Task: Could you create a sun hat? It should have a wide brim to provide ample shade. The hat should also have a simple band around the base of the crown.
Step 65:
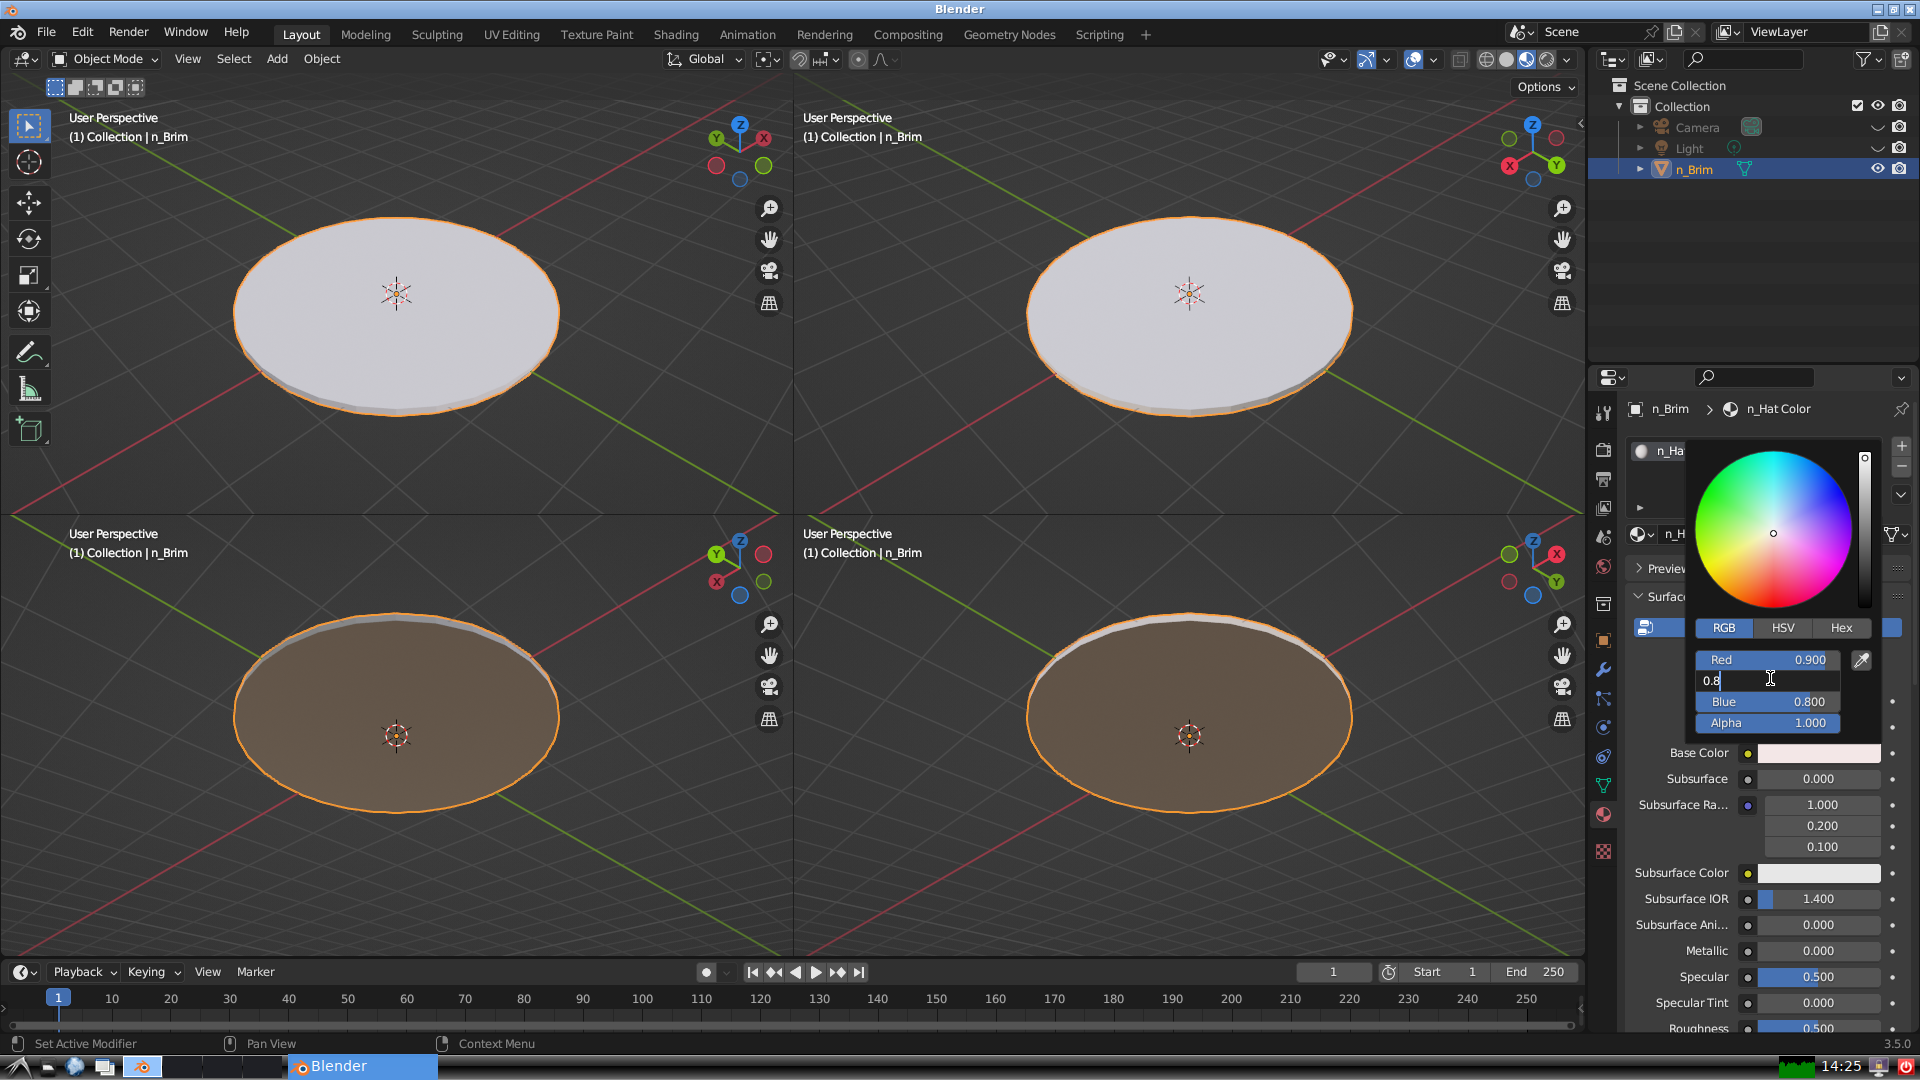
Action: {"key_press": ['Return']}